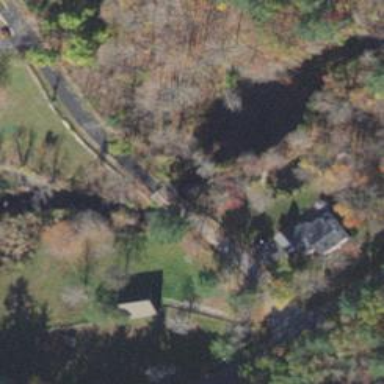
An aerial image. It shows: Residential road with asphalt surface passing through covered bridge.